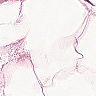
Metastatic tissue present: no